Interaction volume radius: 5 \u00c5
Interaction volume height: 50 \u00c5
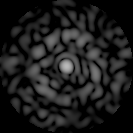
Disorder parameter: 0.8182